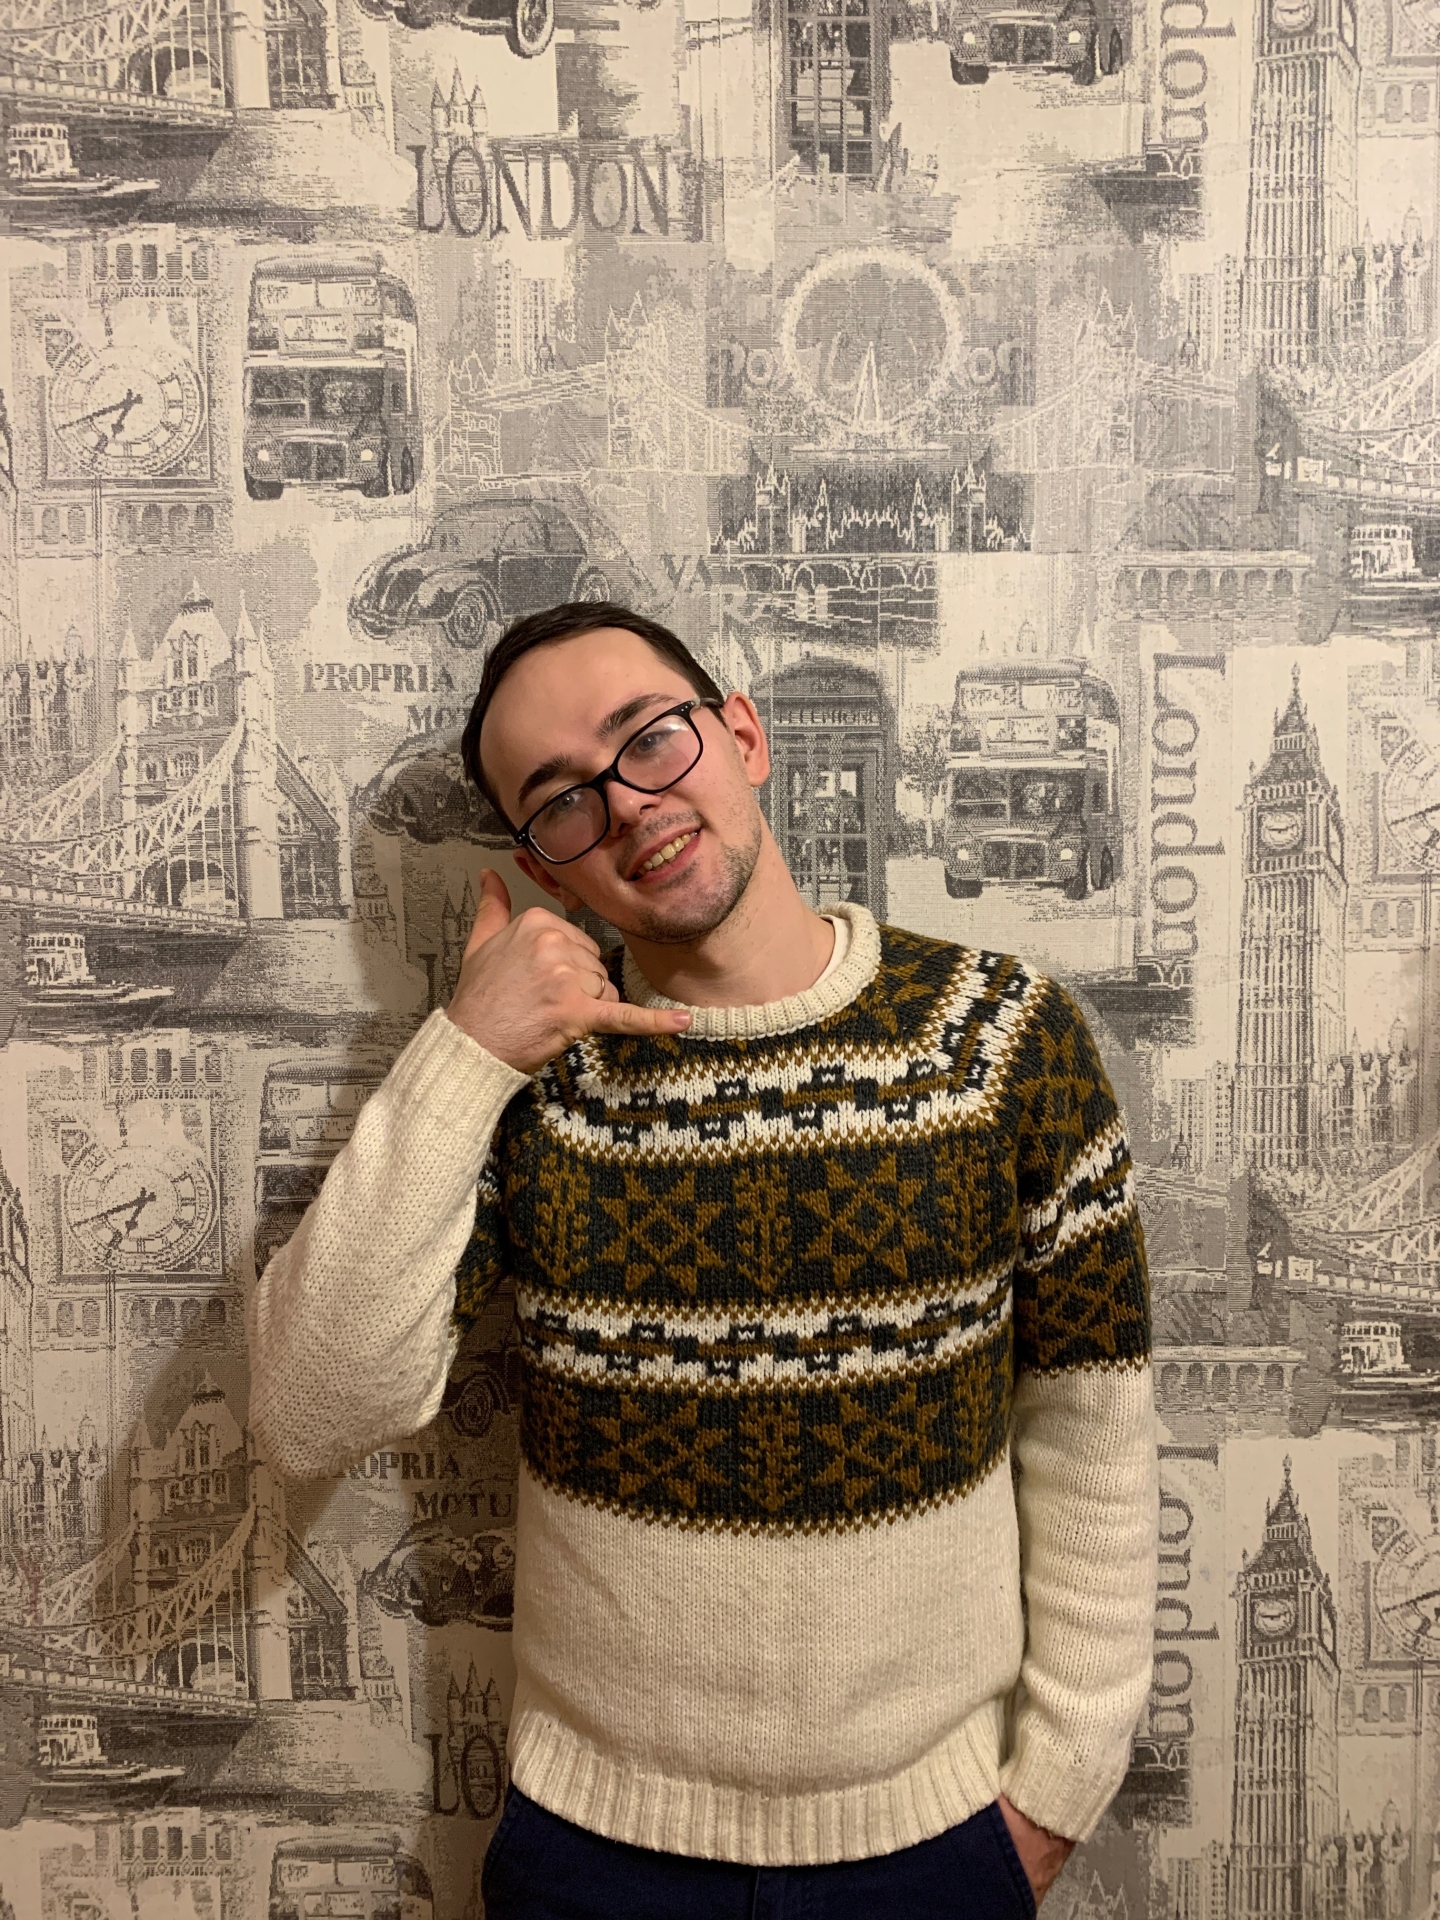
Label: clear